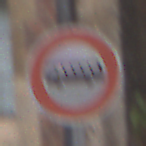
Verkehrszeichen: VerbotKraftomnibusse
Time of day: Midday
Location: Outdoor (Urban)
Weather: Overcast
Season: NotSpecified
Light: Natural